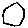
Label: hexagon